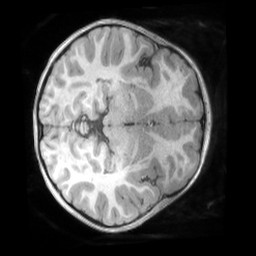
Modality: T1w
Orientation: axial
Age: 4
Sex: male
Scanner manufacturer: siemens
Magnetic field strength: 3 T
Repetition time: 2.53 s
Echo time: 0.00164 s